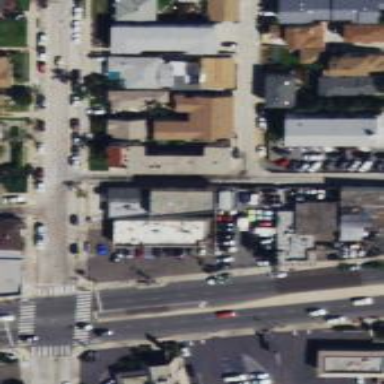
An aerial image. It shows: Alley classified as service road.